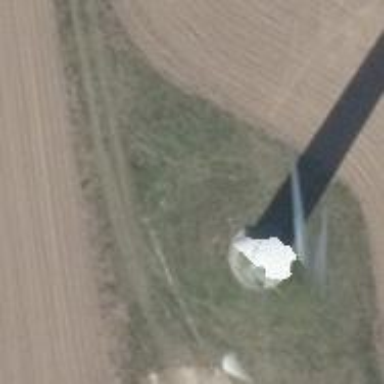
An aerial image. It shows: Wind generator powered by horizontal-axis wind turbine.